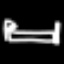
Label: bed